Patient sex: M
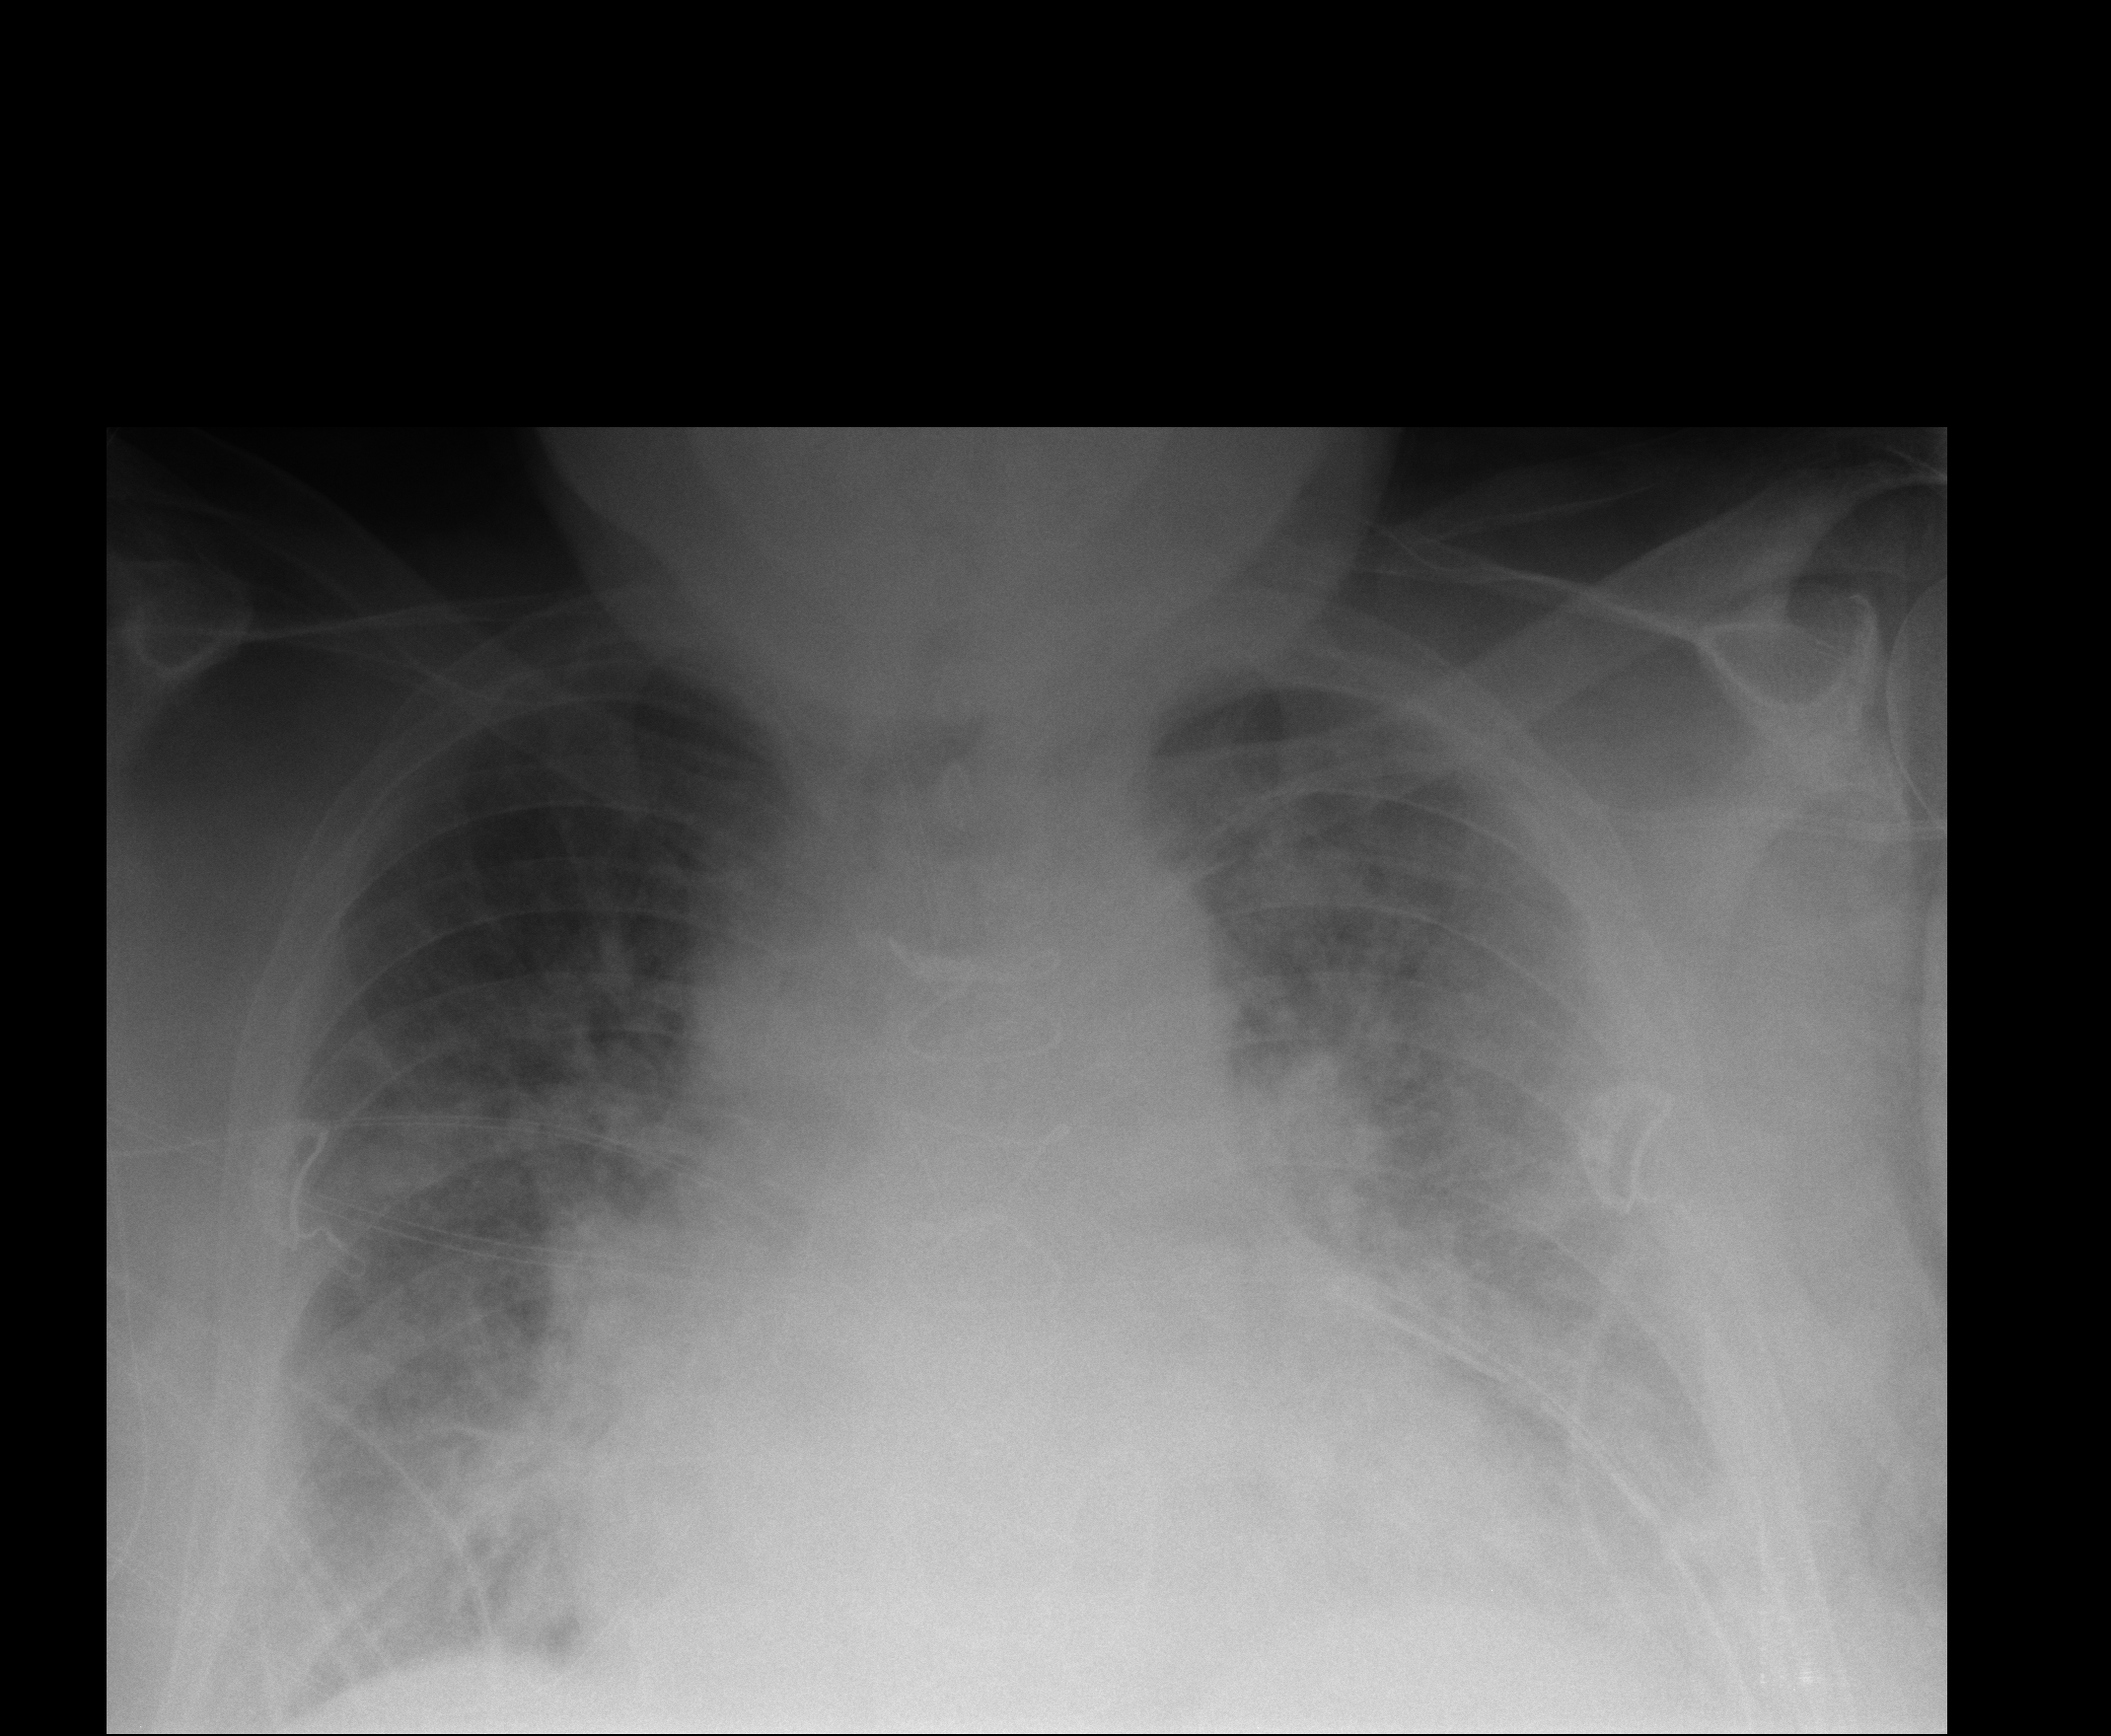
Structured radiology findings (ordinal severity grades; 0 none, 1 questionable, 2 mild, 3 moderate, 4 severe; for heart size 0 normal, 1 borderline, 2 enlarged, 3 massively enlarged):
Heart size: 2
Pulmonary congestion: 3
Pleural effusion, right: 2
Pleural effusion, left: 2
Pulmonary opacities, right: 3
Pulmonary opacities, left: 3
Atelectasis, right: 2
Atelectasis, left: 3